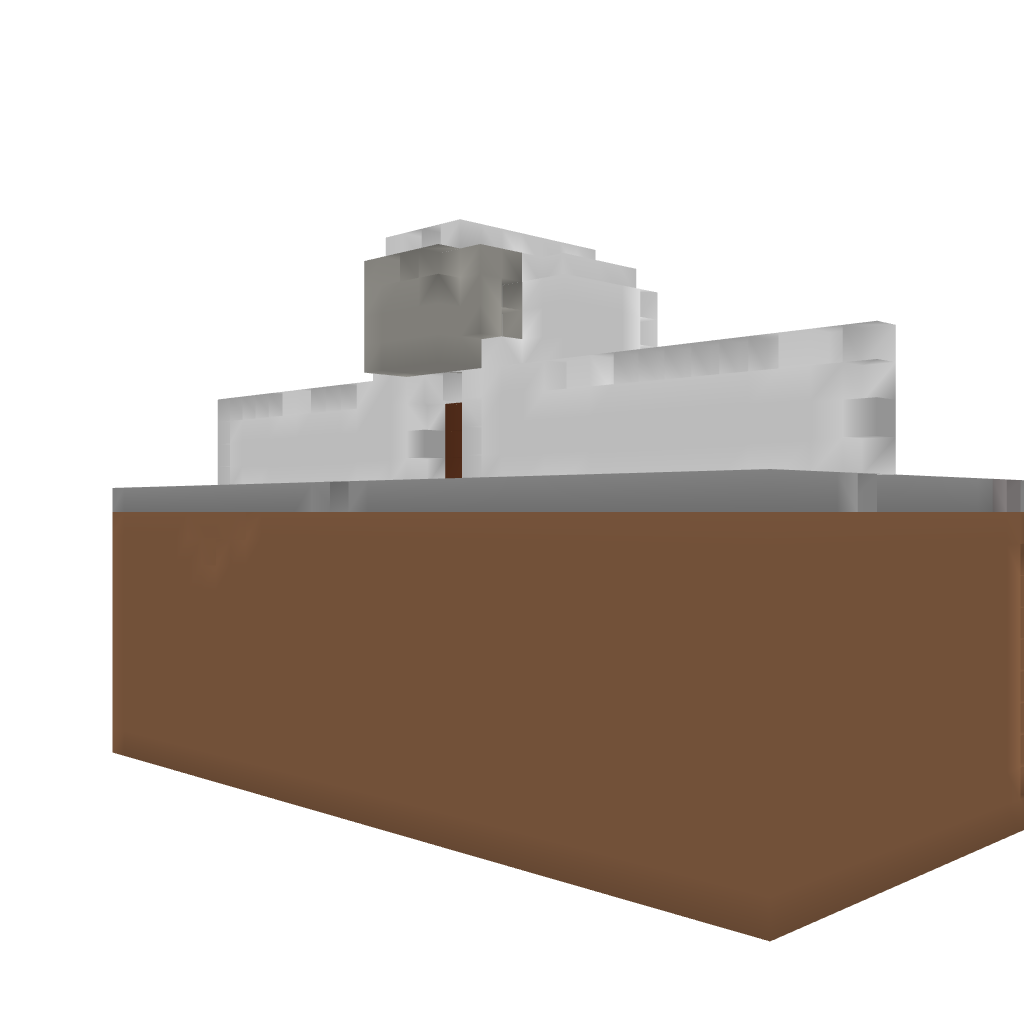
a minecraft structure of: Futuristic Redstone Gate